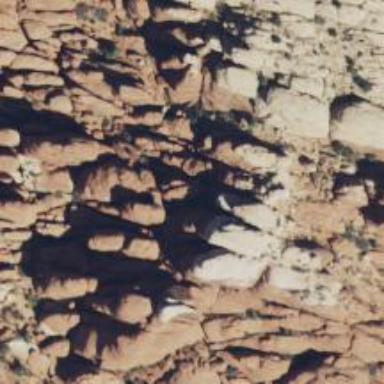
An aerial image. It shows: Cliff in nature.